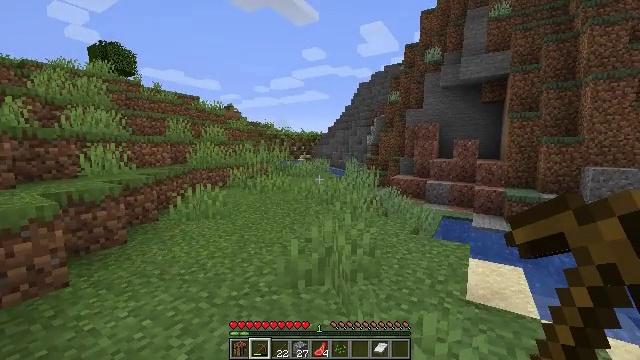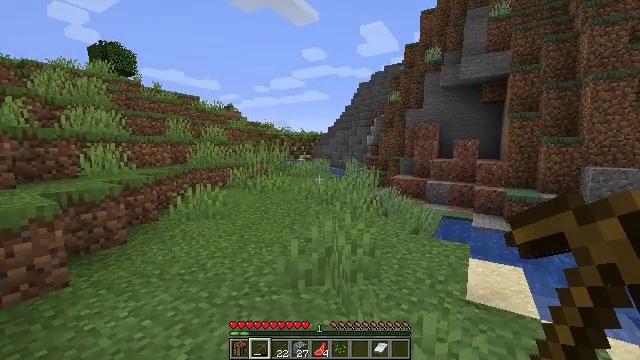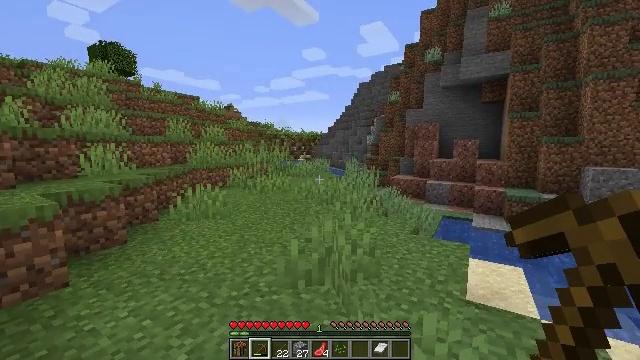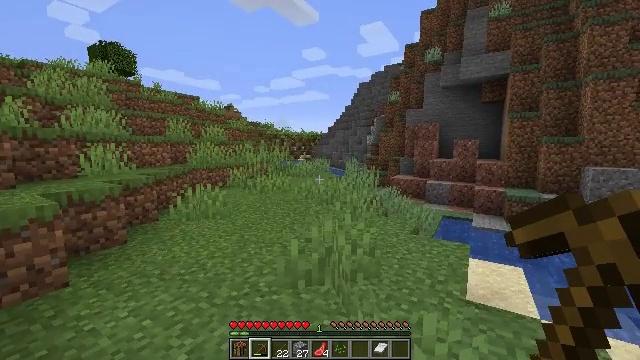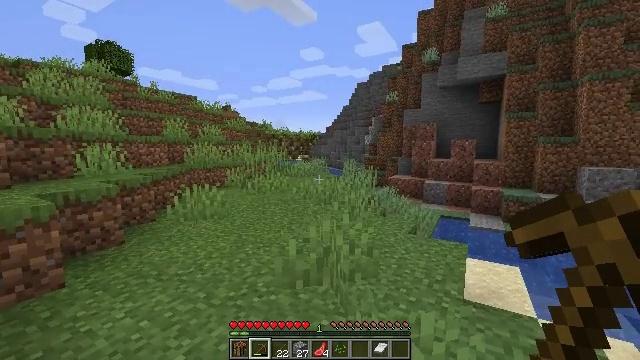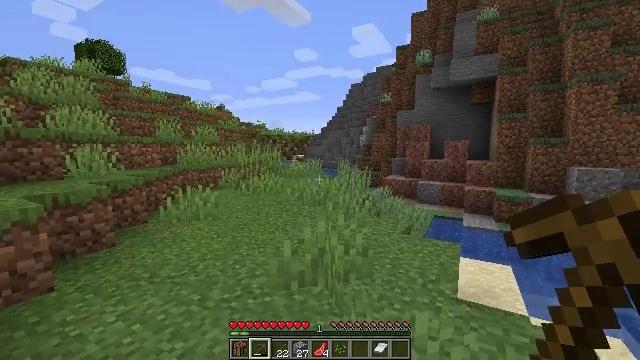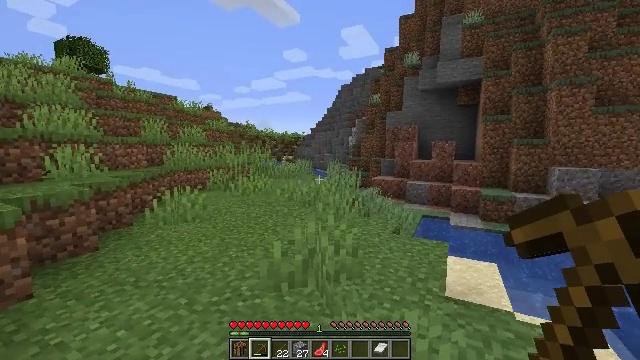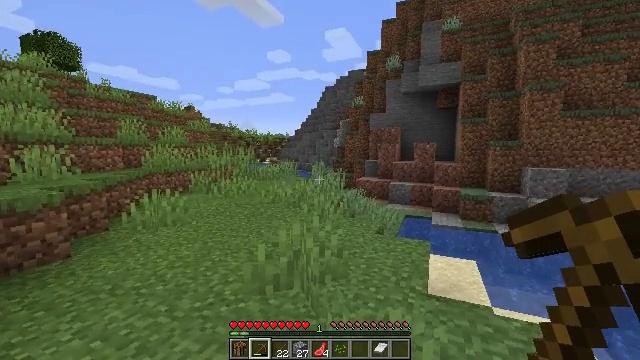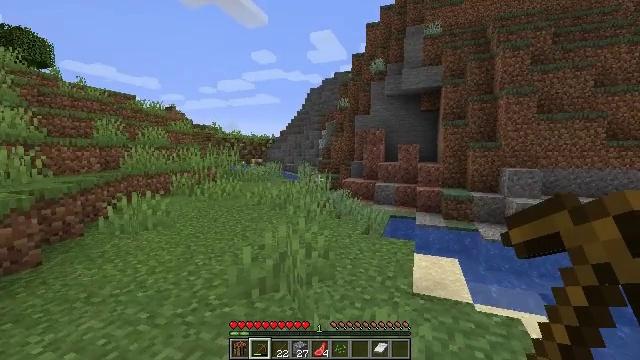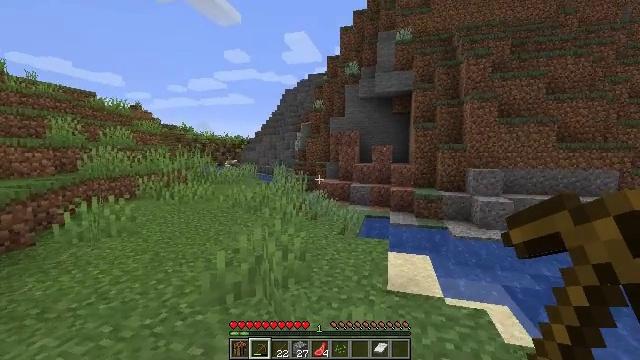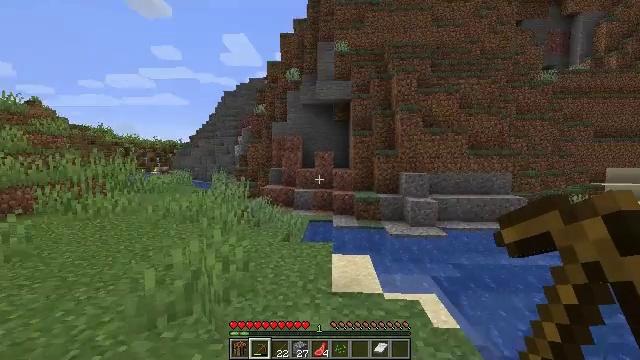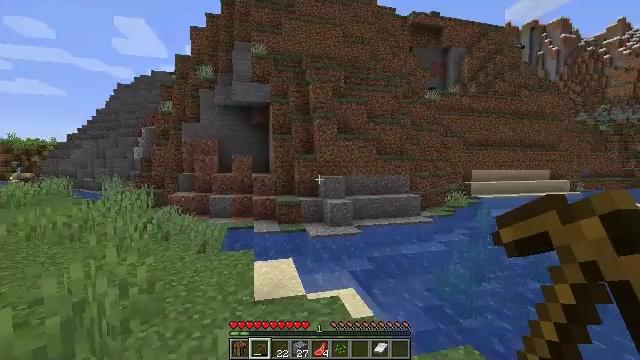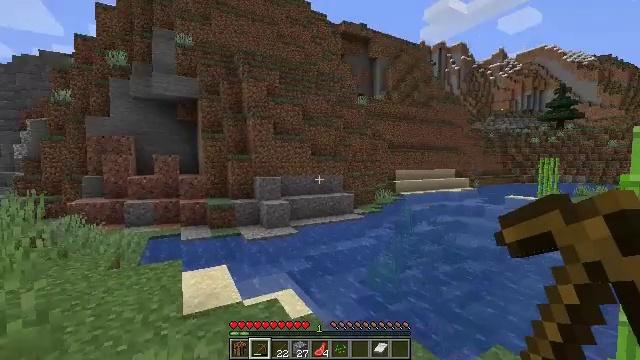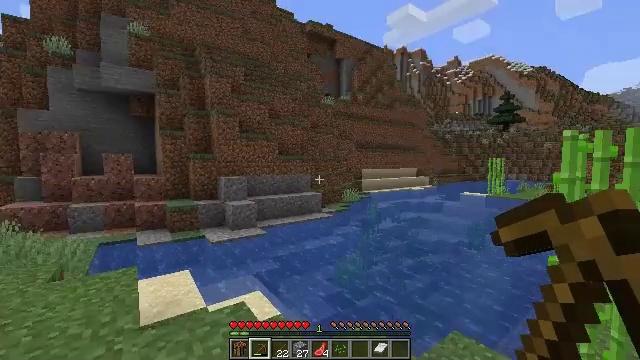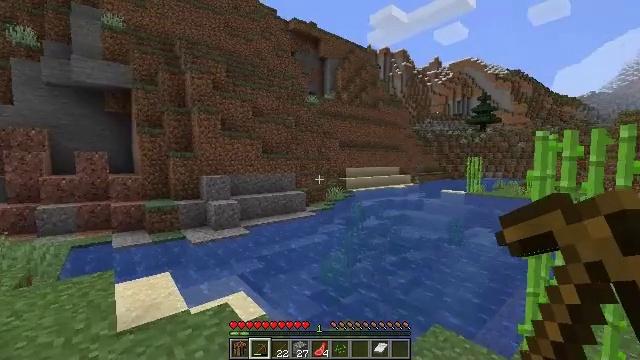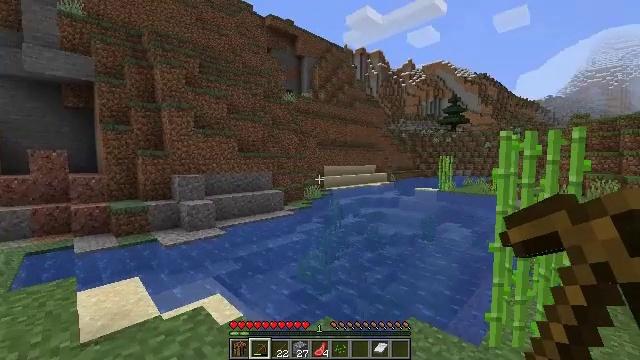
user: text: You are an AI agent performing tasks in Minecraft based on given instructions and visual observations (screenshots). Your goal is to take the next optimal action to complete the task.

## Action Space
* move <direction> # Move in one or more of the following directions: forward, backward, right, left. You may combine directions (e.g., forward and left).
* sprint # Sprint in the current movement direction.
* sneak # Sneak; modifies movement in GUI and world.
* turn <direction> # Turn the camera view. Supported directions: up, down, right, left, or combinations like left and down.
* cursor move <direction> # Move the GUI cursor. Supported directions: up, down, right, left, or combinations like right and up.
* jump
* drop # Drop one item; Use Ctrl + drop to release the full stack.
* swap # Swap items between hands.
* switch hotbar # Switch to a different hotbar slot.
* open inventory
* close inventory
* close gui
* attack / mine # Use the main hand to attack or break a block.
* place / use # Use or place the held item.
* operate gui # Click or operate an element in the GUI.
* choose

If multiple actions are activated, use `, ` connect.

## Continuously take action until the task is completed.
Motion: motion action
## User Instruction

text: Harvest sugar cane from the plant.
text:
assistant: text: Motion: no_op
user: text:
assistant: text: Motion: no_op
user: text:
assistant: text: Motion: no_op
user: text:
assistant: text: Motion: no_op
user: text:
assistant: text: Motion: turn right
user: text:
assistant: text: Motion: turn right
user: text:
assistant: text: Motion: turn right
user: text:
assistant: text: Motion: turn right
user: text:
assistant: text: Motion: turn right
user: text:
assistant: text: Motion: turn right and up
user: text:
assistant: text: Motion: turn right
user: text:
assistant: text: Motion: turn right
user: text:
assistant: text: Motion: turn right
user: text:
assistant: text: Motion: turn right
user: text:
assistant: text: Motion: turn right
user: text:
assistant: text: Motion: turn right
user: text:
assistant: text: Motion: no_op
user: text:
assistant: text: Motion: no_op
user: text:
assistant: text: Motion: no_op
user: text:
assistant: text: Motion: no_op
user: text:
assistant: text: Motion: no_op
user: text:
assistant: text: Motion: no_op
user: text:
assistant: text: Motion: turn right
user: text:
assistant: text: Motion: turn right
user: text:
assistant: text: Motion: turn right and down
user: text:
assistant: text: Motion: turn right and down
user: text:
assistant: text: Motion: turn right and down
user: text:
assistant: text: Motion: turn right and down
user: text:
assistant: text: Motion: turn right and down
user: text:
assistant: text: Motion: turn right and down